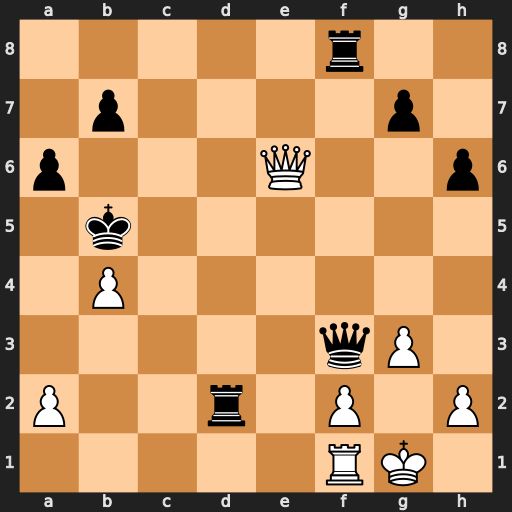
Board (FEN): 5r2/1p4p1/p3Q2p/1k6/1P6/5qP1/P2r1P1P/5RK1
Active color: w
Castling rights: -
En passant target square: -
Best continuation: a4+ Kxa4 Ra1+ Qa3 Rxa3+ Kxa3 Qe3+ Ka4 Qxd2